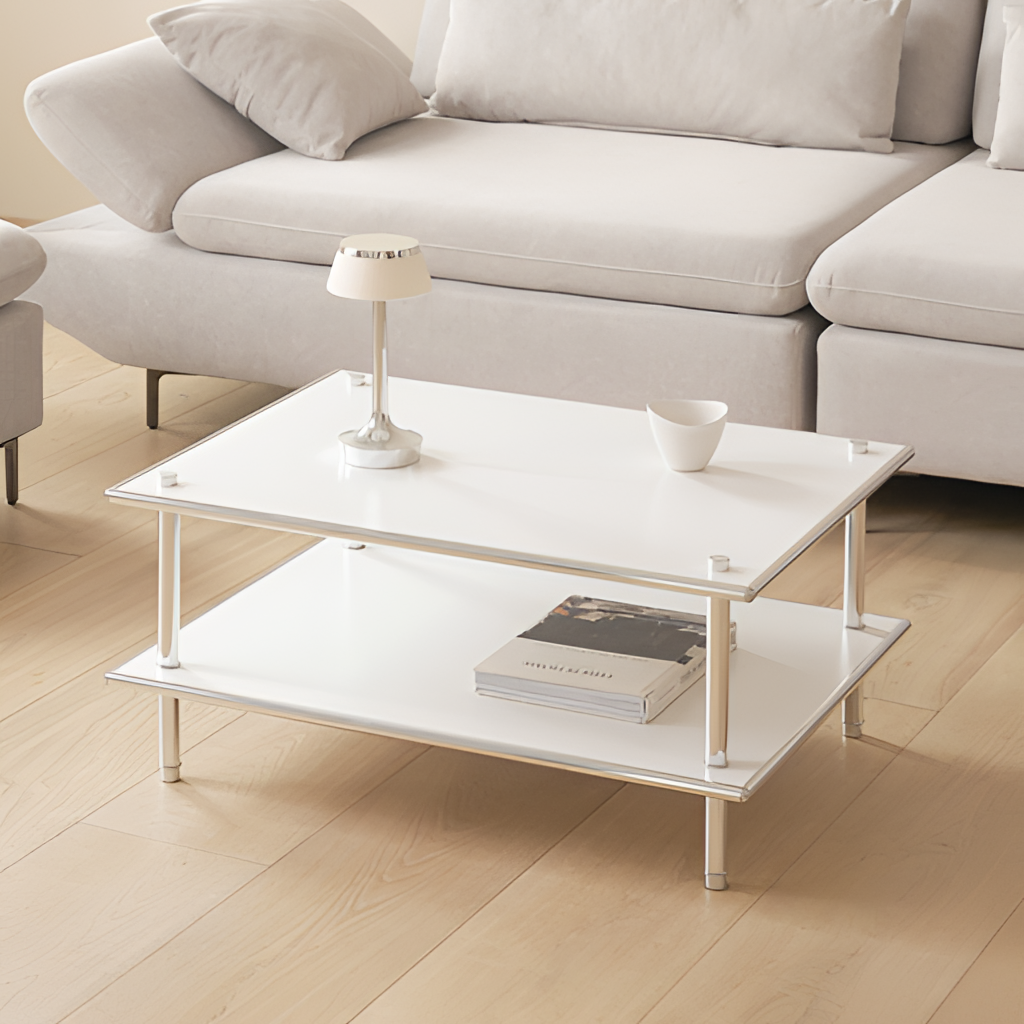
living room, white metal coffee table, minimalist, paint wallpaper, with solid pattern, wood flooring, with plank pattern